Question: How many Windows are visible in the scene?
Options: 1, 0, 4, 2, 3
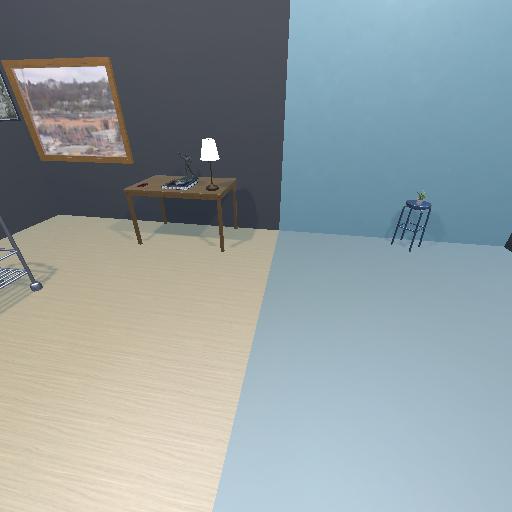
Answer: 1